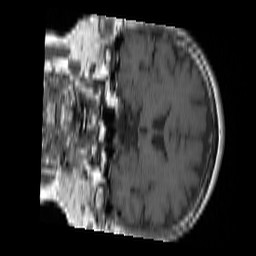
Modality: T1w
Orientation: coronal
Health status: ill
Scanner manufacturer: siemens
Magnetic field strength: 1.5 T
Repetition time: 0.477 s
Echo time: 0.0082 s